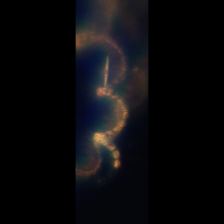
Taxon: Chaetoceros
Group: Diatoms